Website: lowes
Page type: billing-address
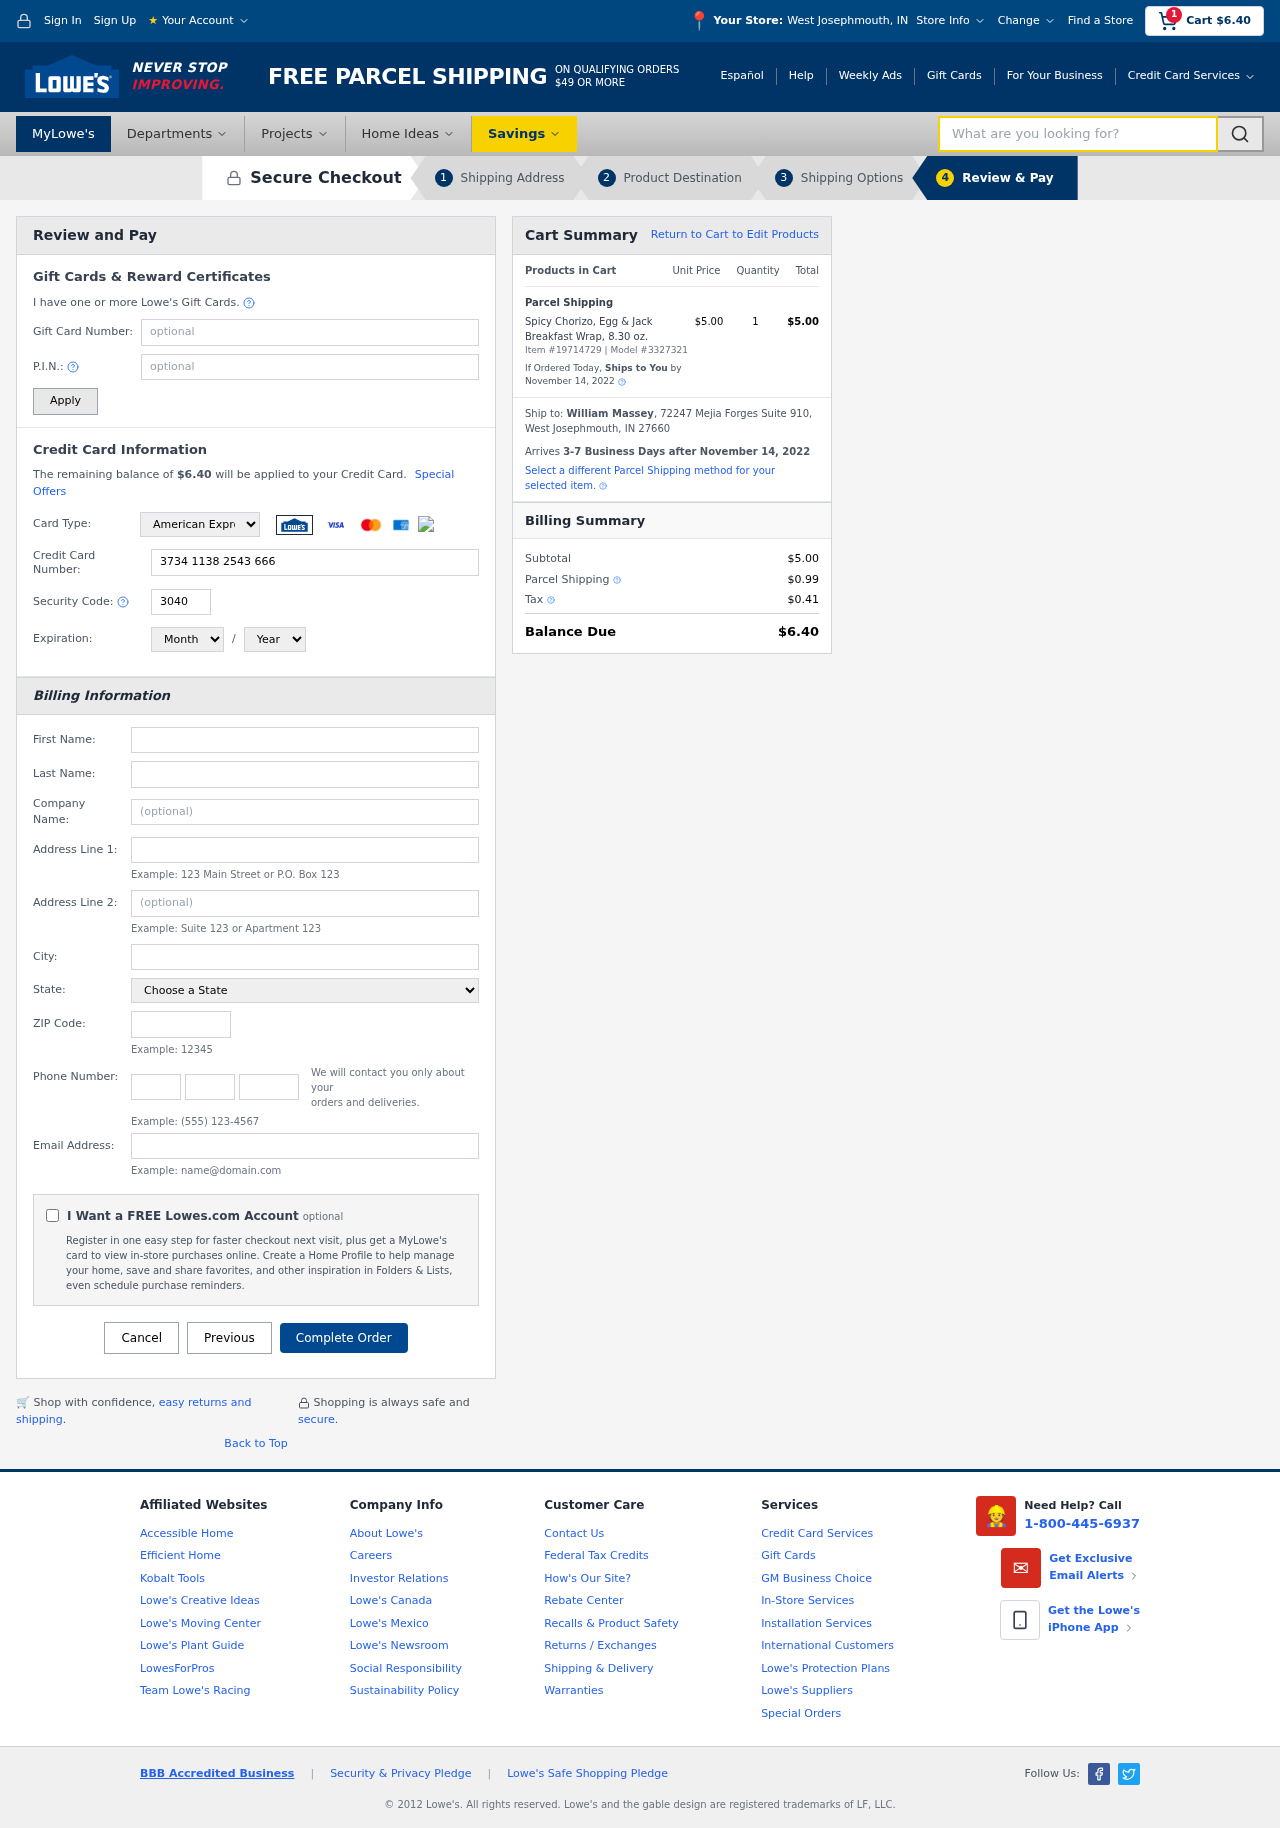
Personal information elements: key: PII_CARD_CVV
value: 3040
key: PII_CARD_EXPIRY_MONTH
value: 06
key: PII_CARD_EXPIRY_YEAR
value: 30
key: PII_CARD_NUMBER
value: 3734 1138 2543 666
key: PII_CARD_TYPE
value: American Express
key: PII_CITY
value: West Josephmouth
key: PII_CITY_STATE
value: West Josephmouth, IN
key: PII_EMAIL
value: william_massey@yahoo.com
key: PII_FIRSTNAME
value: William
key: PII_FULLNAME
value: William Massey
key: PII_LASTNAME
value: Massey
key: PII_PHONE_AREA
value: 753
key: PII_PHONE_PREFIX
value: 309
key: PII_PHONE_SUFFIX
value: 6545
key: PII_POSTCODE
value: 27660
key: PII_STATE
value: Indiana
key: PII_STREET
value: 72247 Mejia Forges Suite 910
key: PII_STREET2
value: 187 Thomas Gardens
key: PII_CITY_STATE_ZIP
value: West Josephmouth, IN 27660
Product elements: key: PRODUCT1_NAME
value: Spicy Chorizo, Egg & Jack Breakfast Wrap, 8.30 oz.
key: PRODUCT1_PRICE
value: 5
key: PRODUCT1_QUANTITY
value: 1
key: PRODUCT_ITEM_NUMBER
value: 19714729
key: PRODUCT_MODEL_NUMBER
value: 3327321
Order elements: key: ORDER_SUBTOTAL
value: $6.40
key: ORDER_TOTAL
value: $6.40
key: ORDER_SHIPPING_DATE
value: November 14, 2022
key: ORDER_SUBTOTAL
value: $5.00
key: ORDER_DELIVERY_DATE
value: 3-7 Business Days after November 14, 2022
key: ORDER_SHIPPING_DATE2
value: November 14, 2022
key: ORDER_SUBTOTAL2
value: $5.00
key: ORDER_SHIPPING_COST
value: $0.99
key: ORDER_TAX
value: $0.41
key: ORDER_TOTAL2
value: $6.40
Search elements: key: HEADER_SEARCH
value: What are you looking for?